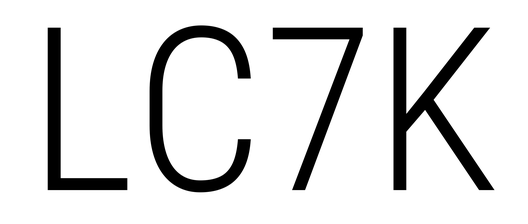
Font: Roboto_Condensed_Light